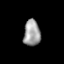
Tissue: prostate
Cell type: Fibroblasts
Senescence score: 0.7199
Nuclear area (px): 428
Mean DAPI intensity: 158.586